高三 · 图论
(12 分) 某工会的组织结构设置如下:

（1）会员代表大会下设监事会、会长办公会, 而会员代表大会与会长办公会共同管辖理事会;

（2）会长办公会下设会长, 会长管理秘书长;

（3）秘书长具体分管: 秘书处、规范自律委员会、服务推广委员会、发展创新委员会.

据此绘制该工会的组织结构图.
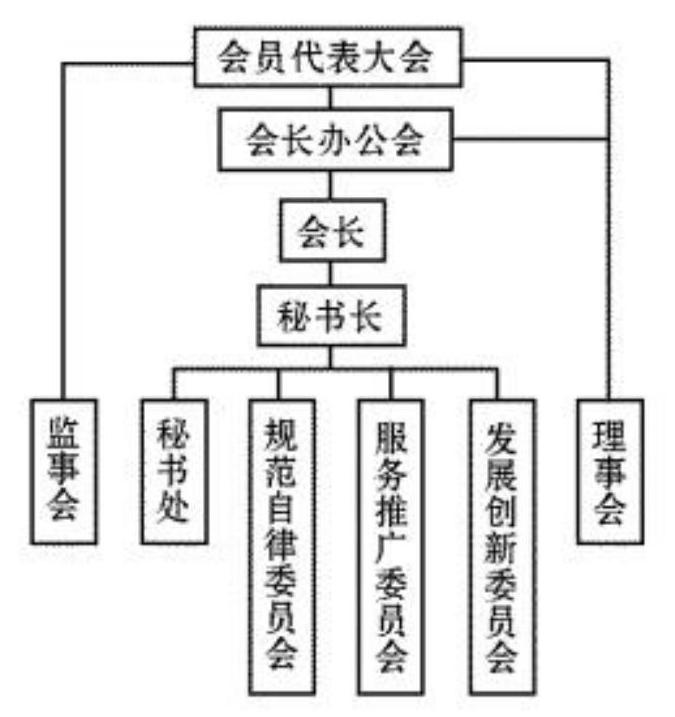
解析: 该工会的组织结构图如图所示: